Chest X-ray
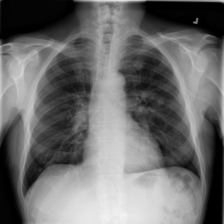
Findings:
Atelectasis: negative
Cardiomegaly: negative
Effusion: negative
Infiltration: negative
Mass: negative
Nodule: positive
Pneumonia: negative
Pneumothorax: negative
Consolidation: negative
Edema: negative
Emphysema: negative
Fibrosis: negative
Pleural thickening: negative
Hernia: negative